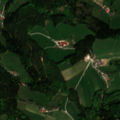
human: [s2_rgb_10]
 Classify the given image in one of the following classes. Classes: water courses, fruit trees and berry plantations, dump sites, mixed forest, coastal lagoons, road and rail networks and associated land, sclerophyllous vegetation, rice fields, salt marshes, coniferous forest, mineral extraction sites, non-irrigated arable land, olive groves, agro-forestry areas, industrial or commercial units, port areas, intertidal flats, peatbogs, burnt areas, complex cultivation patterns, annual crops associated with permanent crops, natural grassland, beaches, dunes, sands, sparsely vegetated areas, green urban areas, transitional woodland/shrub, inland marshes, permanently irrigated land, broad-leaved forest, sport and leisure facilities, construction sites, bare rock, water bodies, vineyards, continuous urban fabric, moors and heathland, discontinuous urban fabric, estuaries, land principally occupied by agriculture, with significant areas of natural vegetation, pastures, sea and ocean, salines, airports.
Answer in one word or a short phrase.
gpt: non-irrigated arable land, pastures, complex cultivation patterns, land principally occupied by agriculture, with significant areas of natural vegetation, coniferous forest, mixed forest